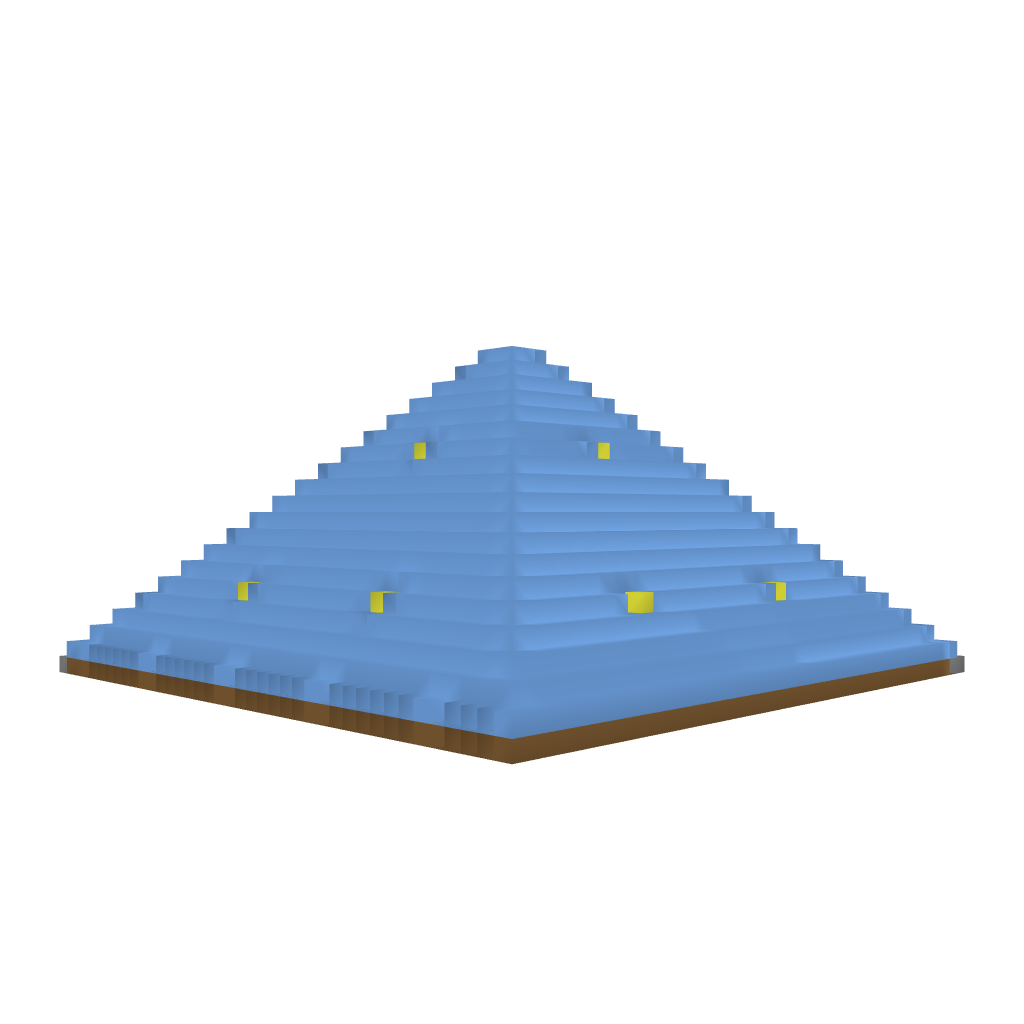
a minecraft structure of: Diamond Pyramid high quality